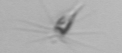
Label: Calciopappus